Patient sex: F
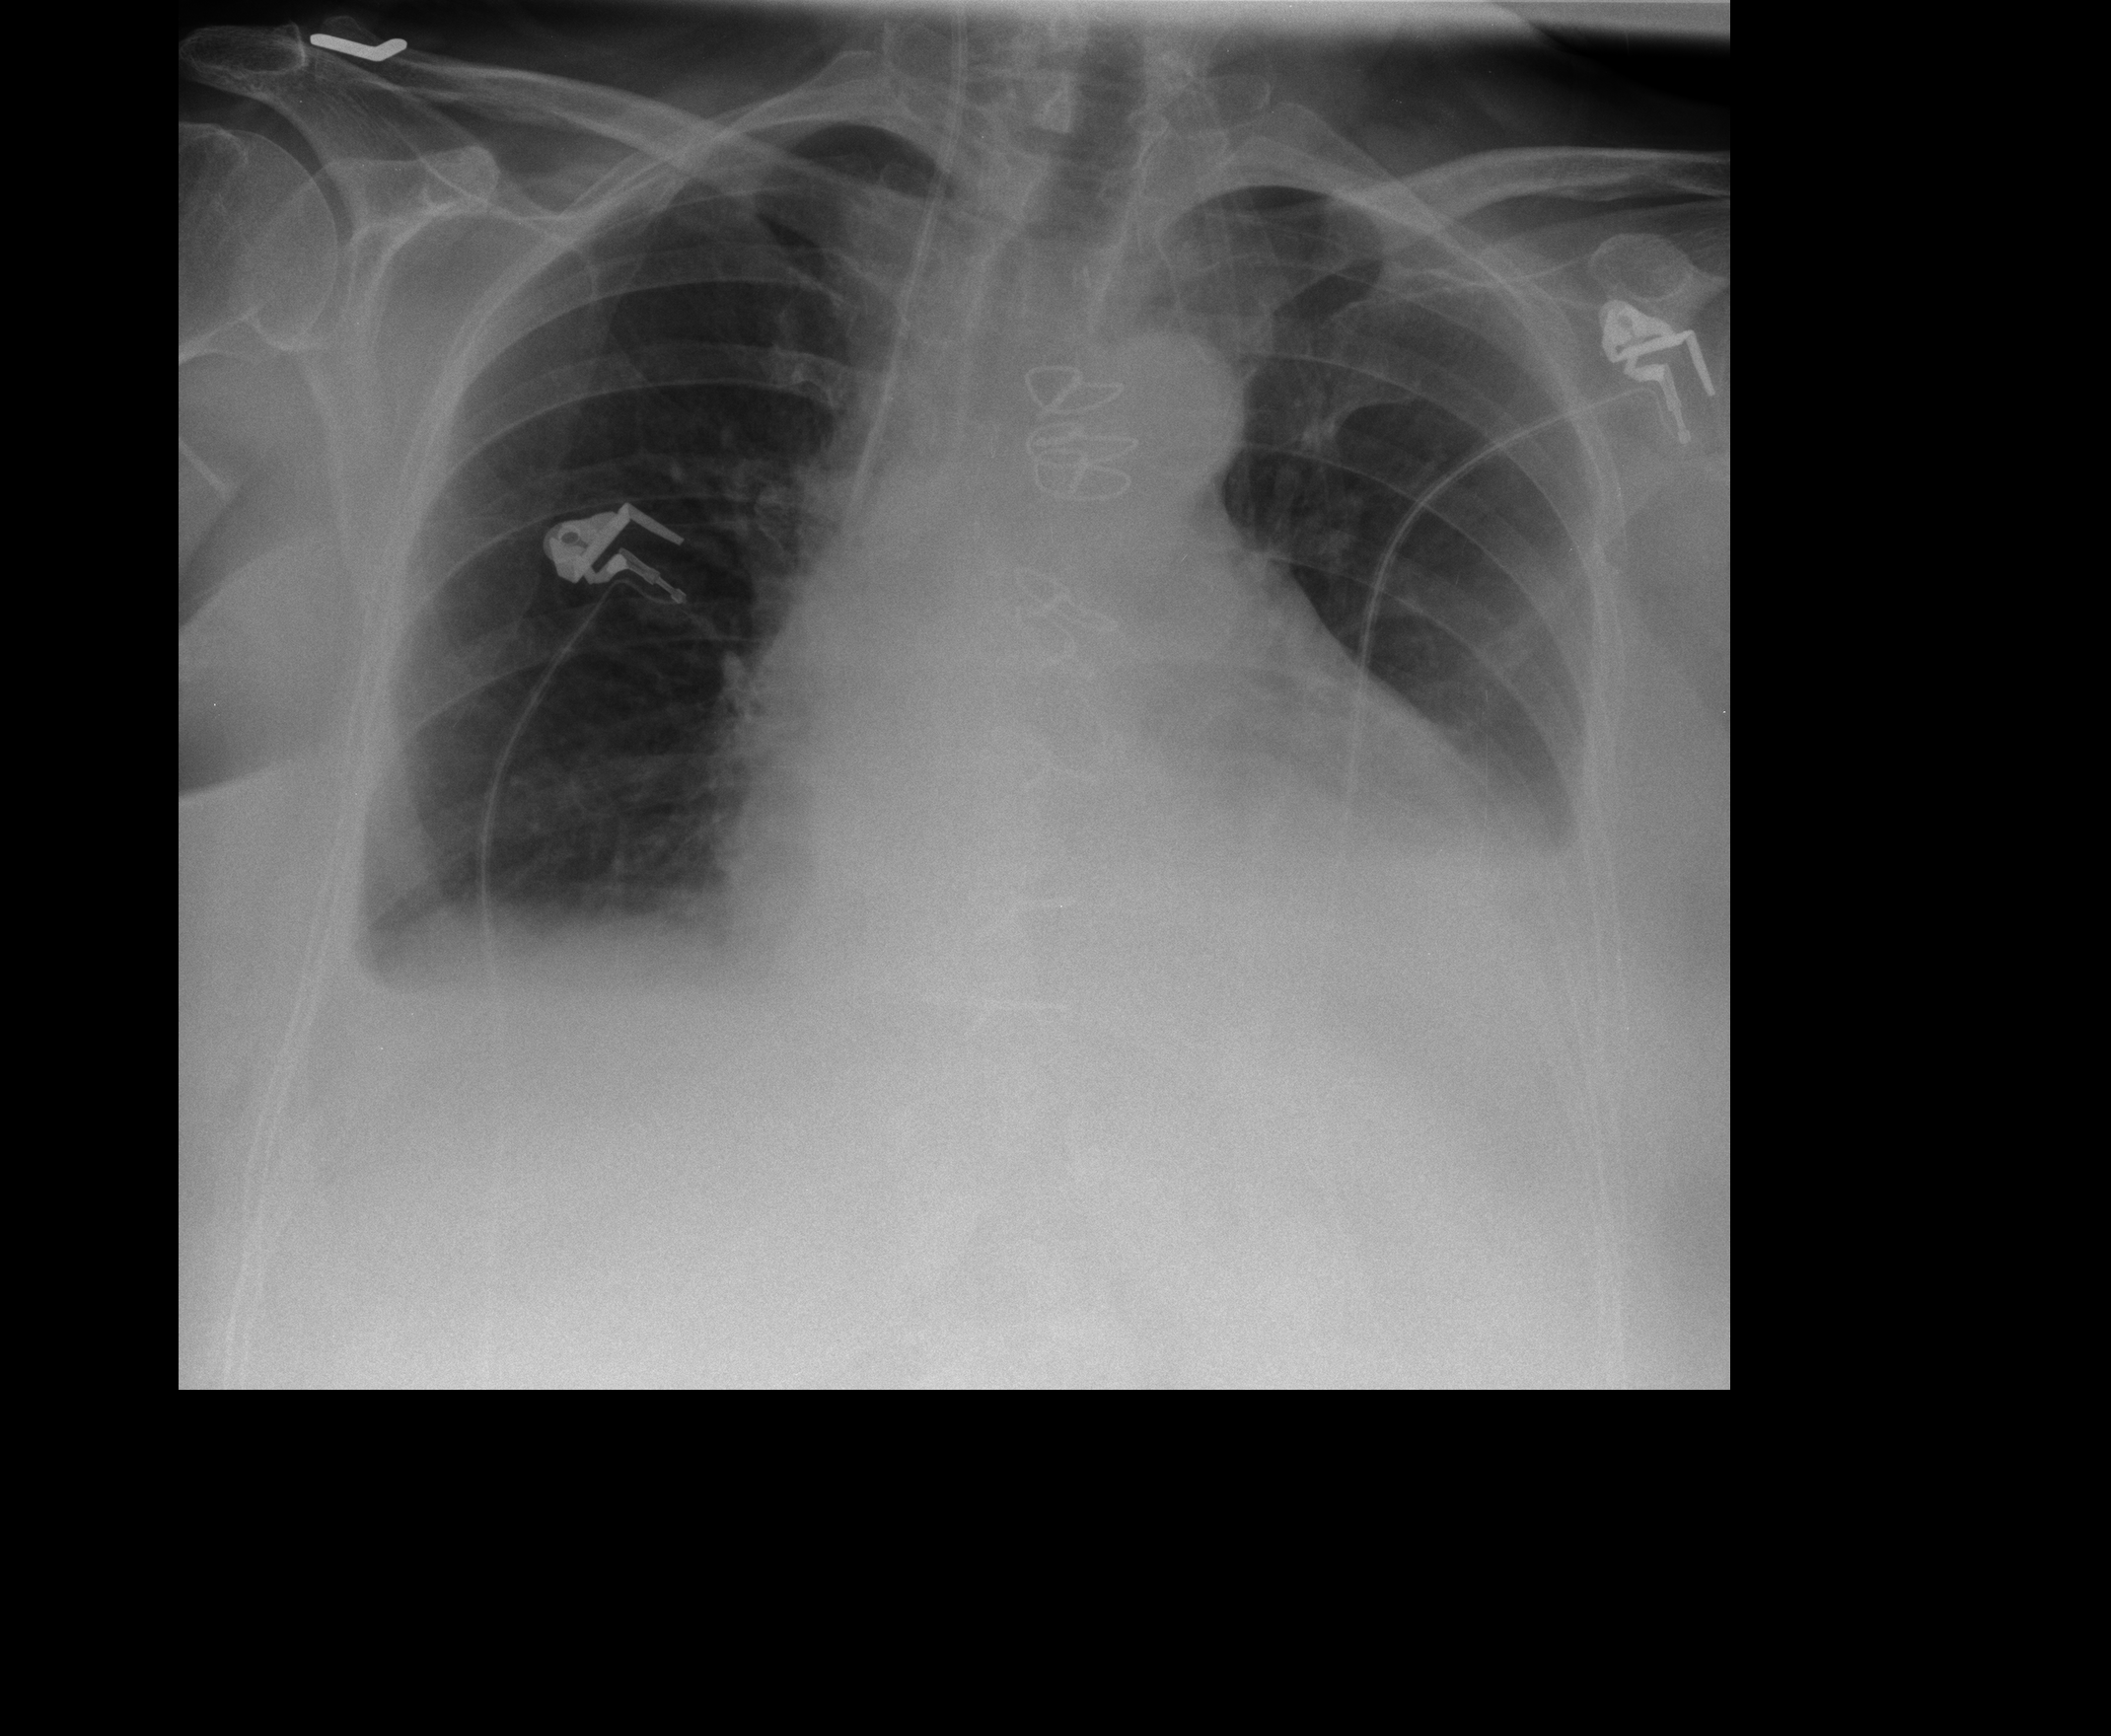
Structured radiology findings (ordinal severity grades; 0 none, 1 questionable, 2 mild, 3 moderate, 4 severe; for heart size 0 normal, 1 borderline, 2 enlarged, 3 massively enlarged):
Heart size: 0
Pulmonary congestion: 2
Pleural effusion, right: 2
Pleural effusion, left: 2
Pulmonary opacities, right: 0
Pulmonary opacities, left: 0
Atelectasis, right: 2
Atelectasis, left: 2